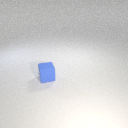
small blue rubber cube